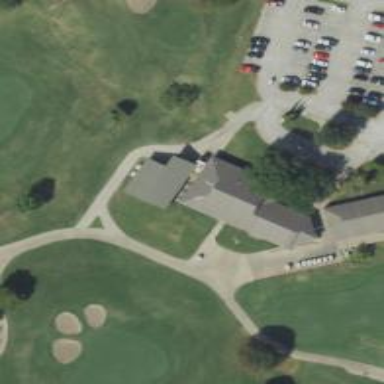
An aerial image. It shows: Service road designated as golf cart path.